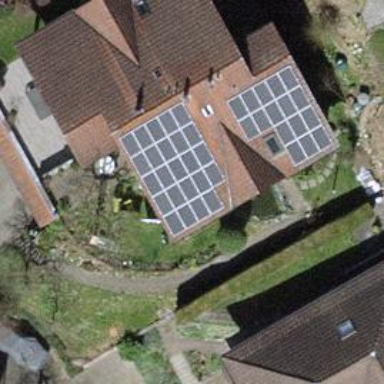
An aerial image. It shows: Solar power generator using photovoltaic method with solar photovoltaic panel types.